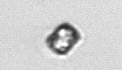
Label: Thalassiosira